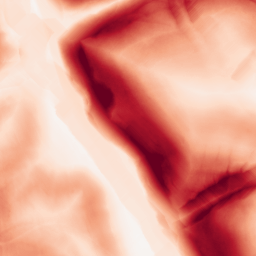
Category: morphological
Decomposition family: morphological_gradient
Decomposition parameters: size: 15
shape: diamond
Upsampling method: quartic
Upsampling parameters: scale: 2
Upsampling scale: 2